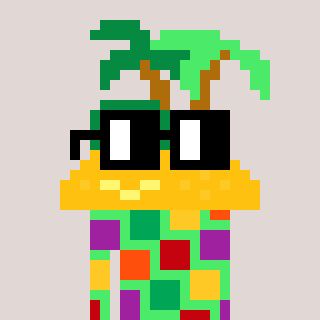
a pixel art character with square black glasses, a island-shaped head and a teal-colored body on a warm background